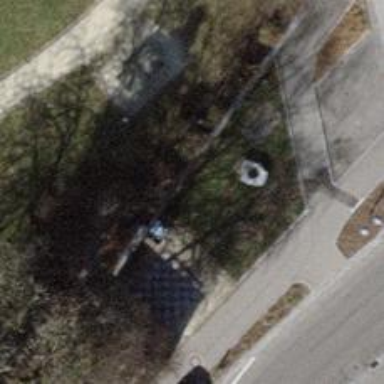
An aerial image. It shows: Bench for seating.